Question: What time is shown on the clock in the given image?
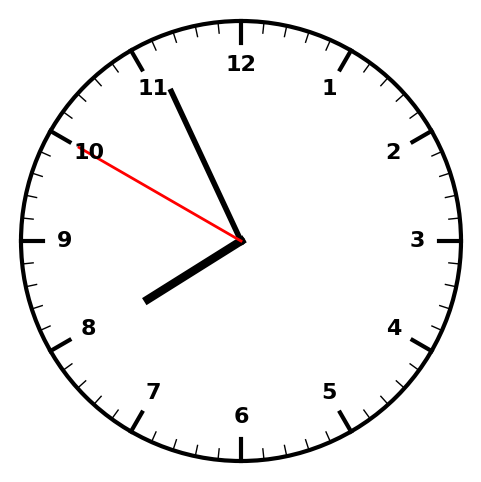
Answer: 07:55:50